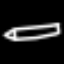
Label: pencil